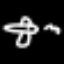
Label: airplane